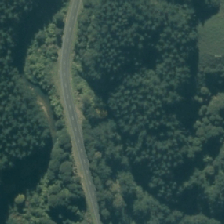
Land cover: manuka_kanuka